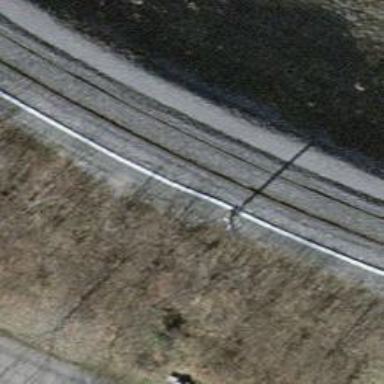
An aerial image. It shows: Catenary mast for power lines.